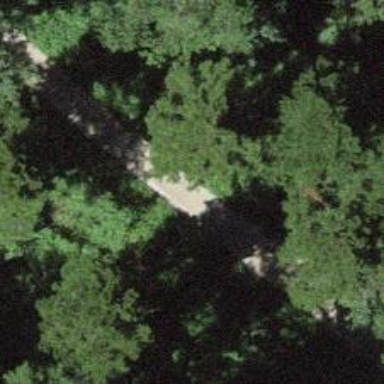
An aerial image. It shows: Path with fine gravel surface.